Chest X-ray. View position: PA
Patient age: 63
Patient sex: F
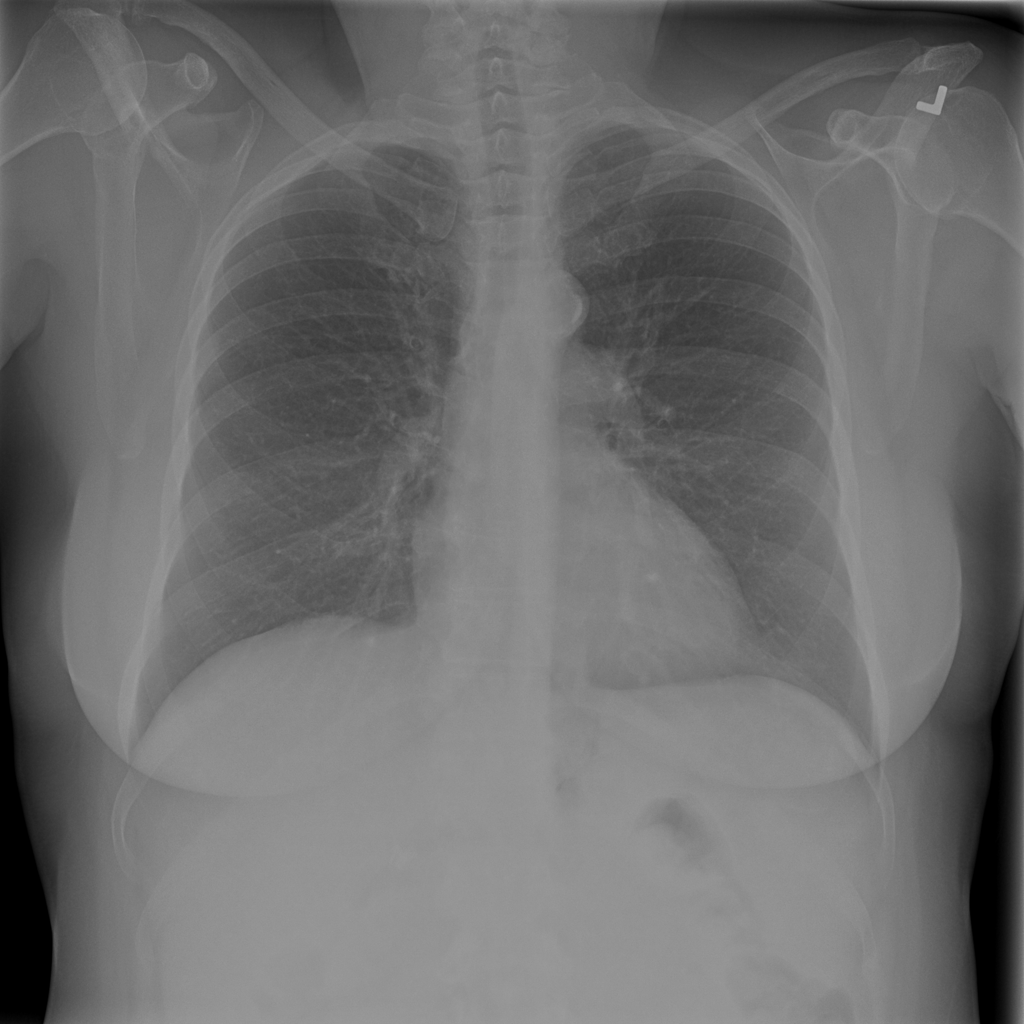
Finding: Pneumothorax